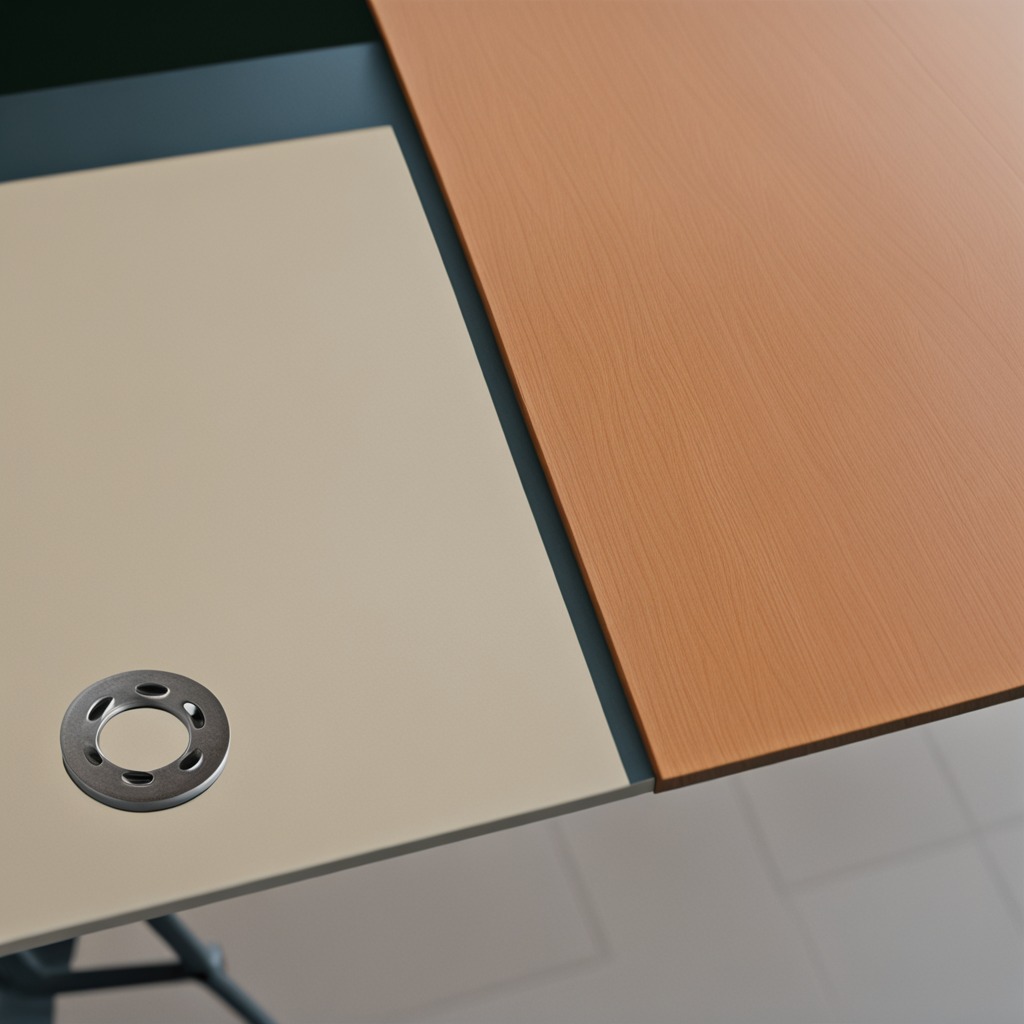
A flat metal washer is lying on a clean utility table in a temporary outdoor tool station afternoon light present textured surface.